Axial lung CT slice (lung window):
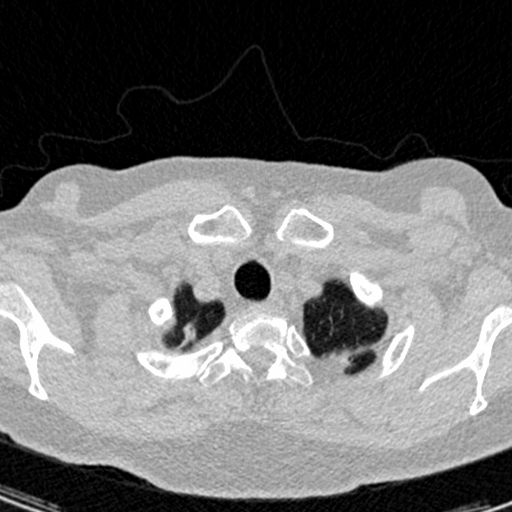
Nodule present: no